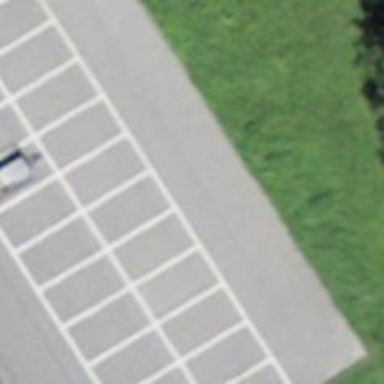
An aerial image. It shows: Parking area with asphalt surface.